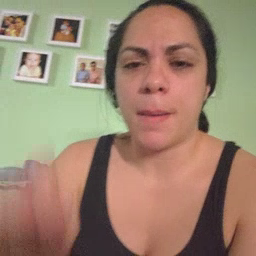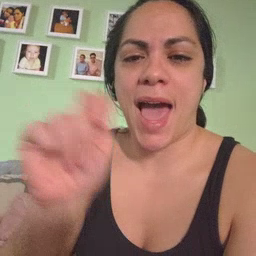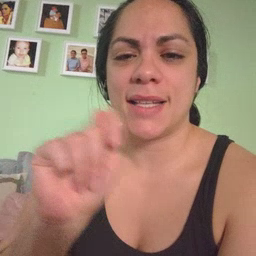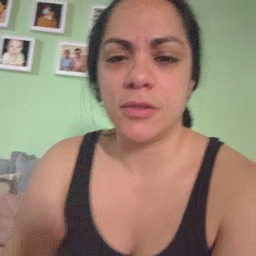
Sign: potty